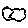
Label: cloud